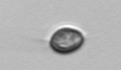
Label: Acanthoica_quattrospina